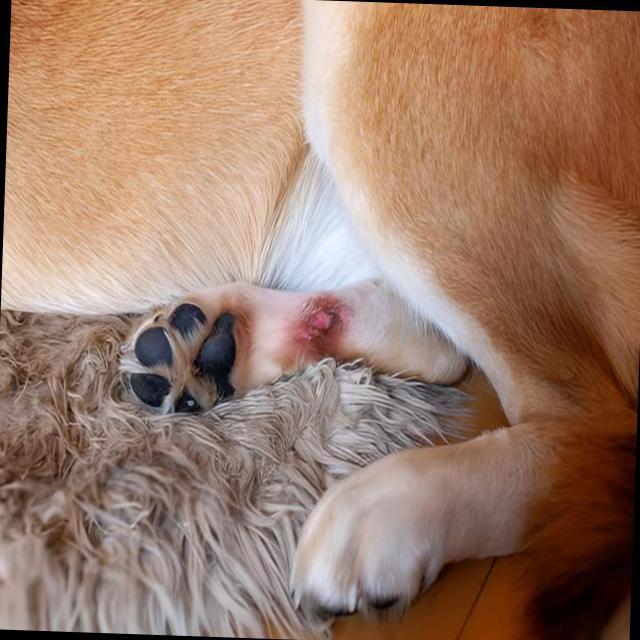
Canine dermatitis — inflammation of the skin presenting with erythema, pruritus, papules, and excoriation. May be allergic, contact, or atopic in origin.